Aerial crown-view tile of a tropical tree (Barro Colorado Island, Panama), acquired 20241112:
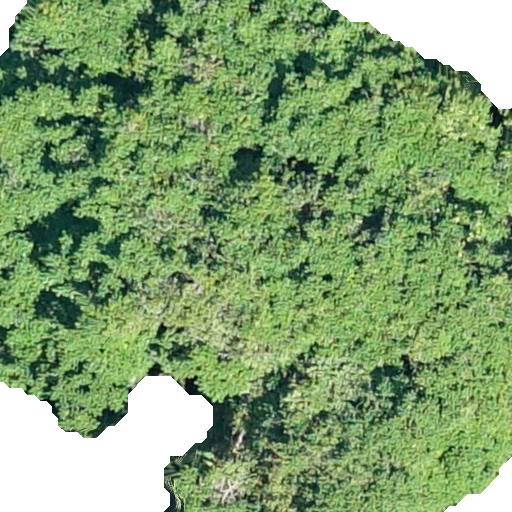
Species: Tachigali panamensis
GBIF accepted scientific name: Tachigali panamensis
Crown area: 480.104 m²